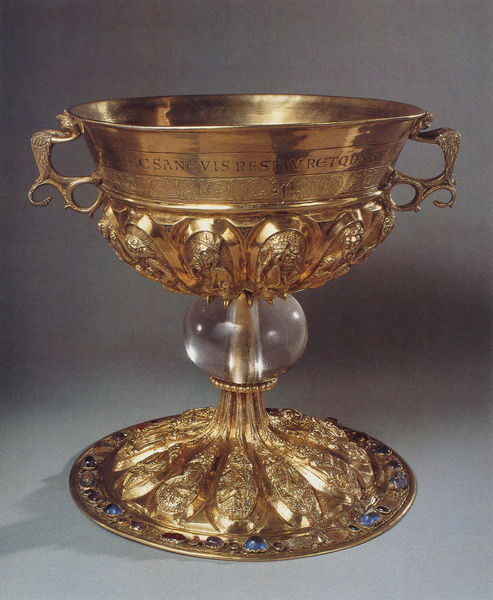
Titel: Kommunionkelch aus St. Peter, Salzburg
Institution: Wien, Kunsthistorisches Museum
Schlagwörter: blau, blätter, fuß, schatten, menschen, glas, tier, schale, sockel, steine, teller, flach, gold, kelch, edelsteine, perle, rund, henkel, relief, schrift, inschrift, glanz, metall, transparent, foto, stiel, griff, text, kugel, gravur, gestalten, kristall, durchsichtig, edelstein, pokal, reliquie, kuppa, latein, lateinisch, glass, bergkristall, glaskugel, abendmahlskelch, goldschale, zieseliert, runder fuss, krisall, turmalin, sanguis